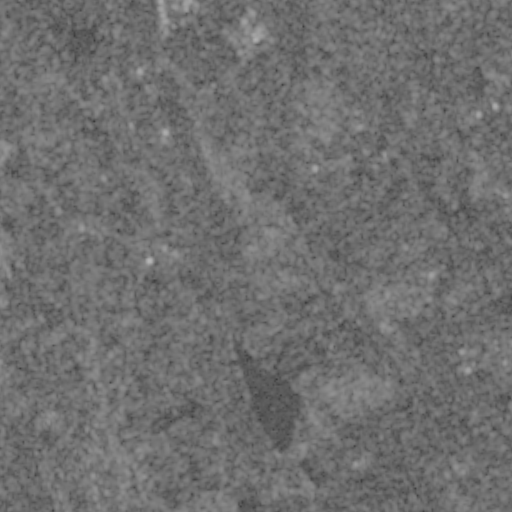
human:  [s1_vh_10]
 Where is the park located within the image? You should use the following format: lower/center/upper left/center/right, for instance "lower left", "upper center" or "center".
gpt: The park is located in the lower left of the image.
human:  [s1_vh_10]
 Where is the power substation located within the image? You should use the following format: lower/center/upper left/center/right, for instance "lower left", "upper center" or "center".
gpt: The power substation is located in the lower left of the image.
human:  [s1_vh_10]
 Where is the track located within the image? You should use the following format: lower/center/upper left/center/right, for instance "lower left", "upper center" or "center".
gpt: The track is located in the lower left of the image.
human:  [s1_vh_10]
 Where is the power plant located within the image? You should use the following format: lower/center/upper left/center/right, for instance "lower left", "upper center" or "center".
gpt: There is no power plant in the image.

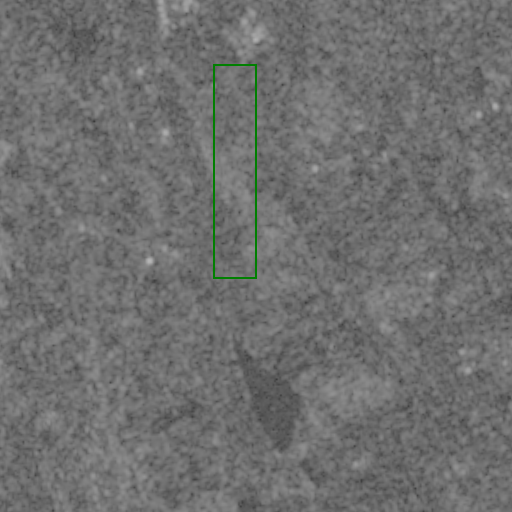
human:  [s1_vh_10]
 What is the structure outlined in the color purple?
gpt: There is no purple outline.
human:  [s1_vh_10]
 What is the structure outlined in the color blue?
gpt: There is no structure outlined in blue.